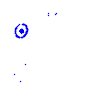
Particle: pion